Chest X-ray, AP view. Patient: 10 years old, sex M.
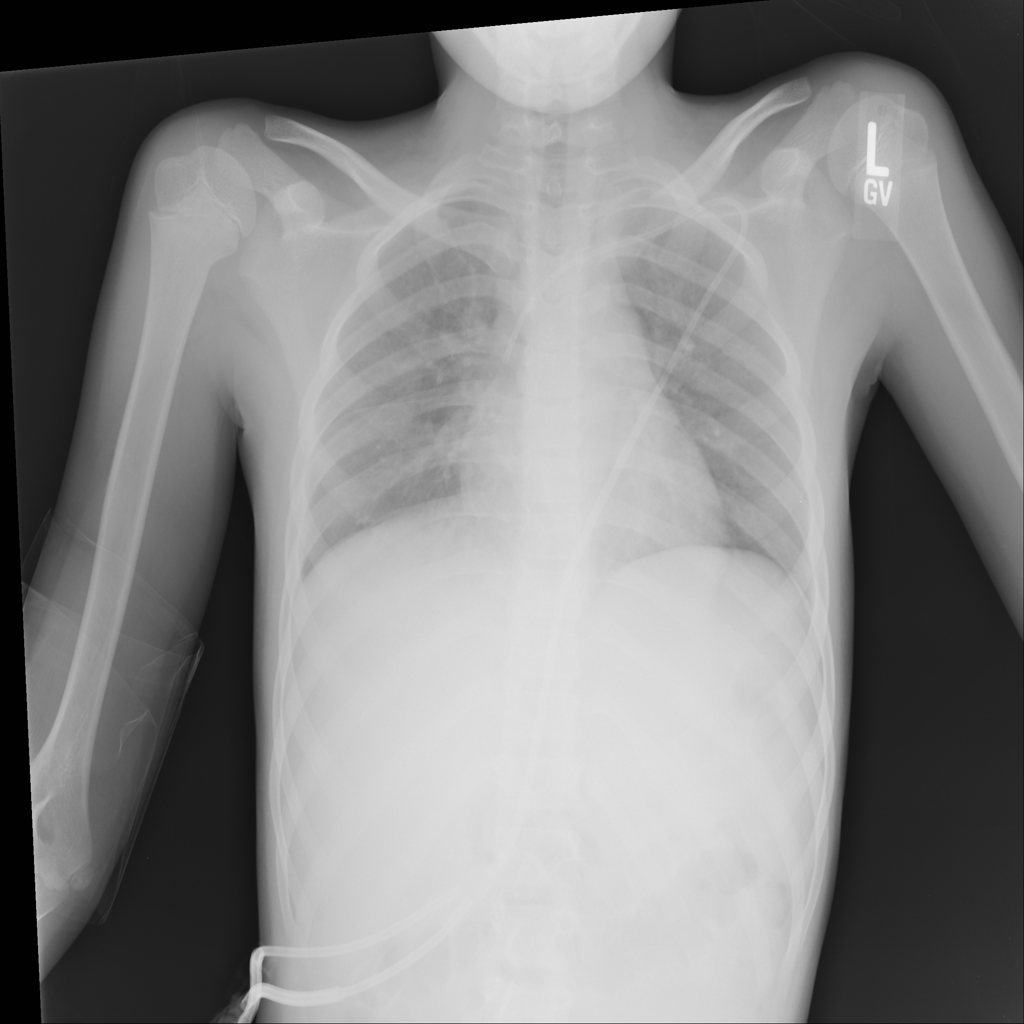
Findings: No Finding